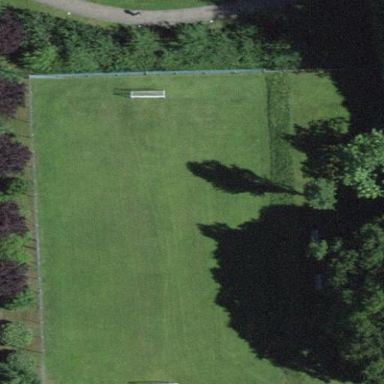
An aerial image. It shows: Soccer pitch designated for leisure and sports activities.